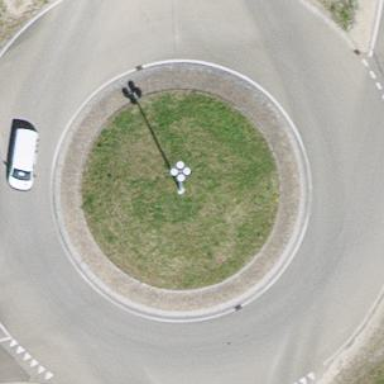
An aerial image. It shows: Secondary road leading to roundabout.